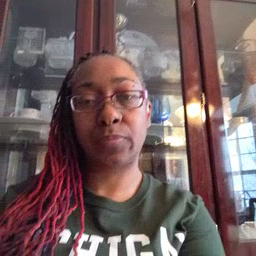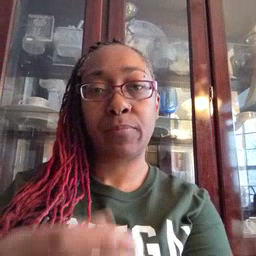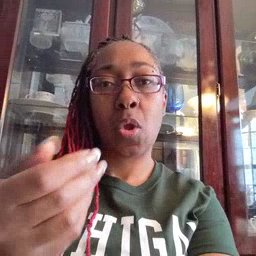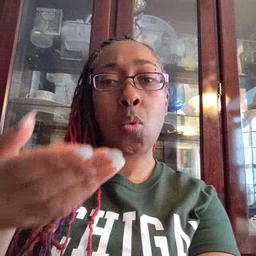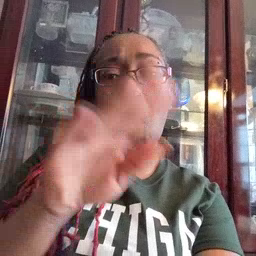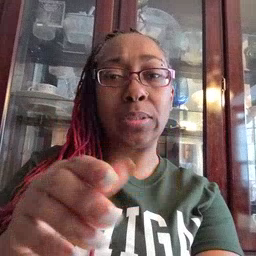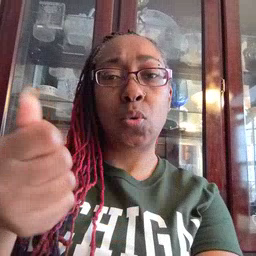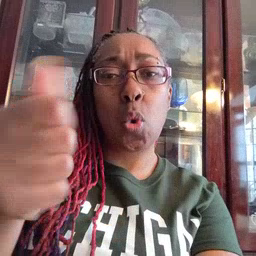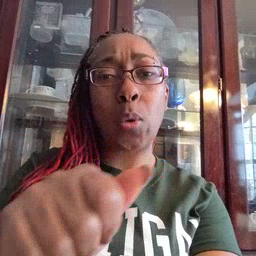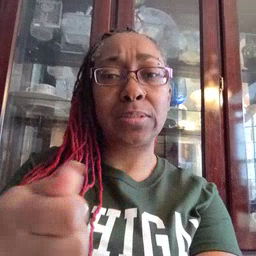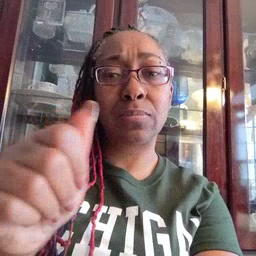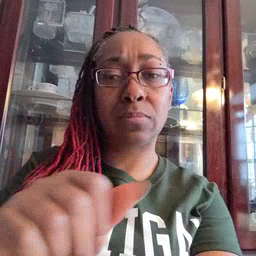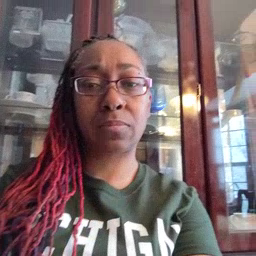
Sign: closet